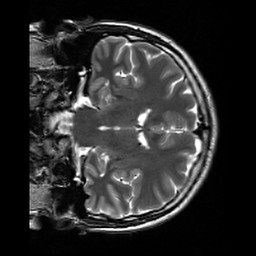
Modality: T2w
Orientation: coronal
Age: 25
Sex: male
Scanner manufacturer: siemens
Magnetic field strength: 3 T
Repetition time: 7 s
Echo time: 0.09 s